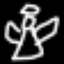
Label: angel